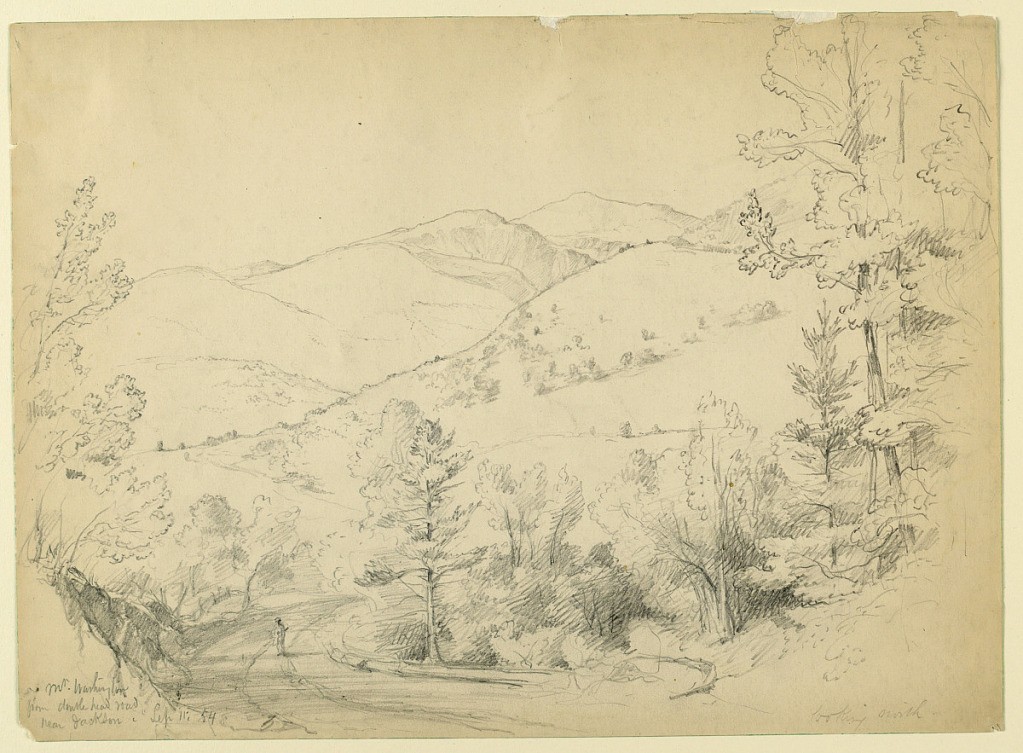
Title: View of Mount Washington near Jackson, New Hampshire, Looking North
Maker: Daniel Huntington, American, 1816–1906
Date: September 11, 1854
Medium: Graphite on cream wove paper
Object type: Drawing
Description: Man on a road lined with trees; mountain beyond.